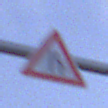
Verkehrszeichen: EinseitigVerengteFahrbahnRechts
Umgebung: Outdoor, Suburban
Tageszeit: SunriseSunset
Wetter: PartlyCloudy
Licht: Natural
Jahreszeit: NotSpecified
Kontrast: LowContrast